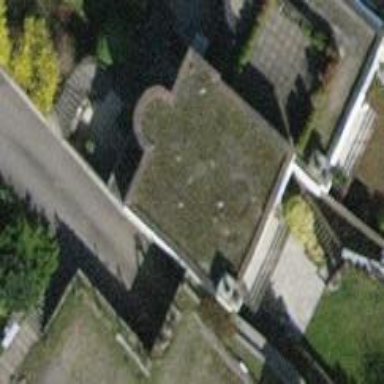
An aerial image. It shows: Terrace building.